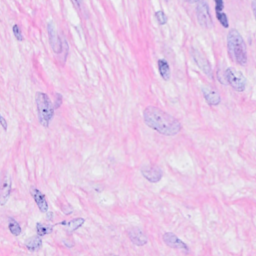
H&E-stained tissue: Breast